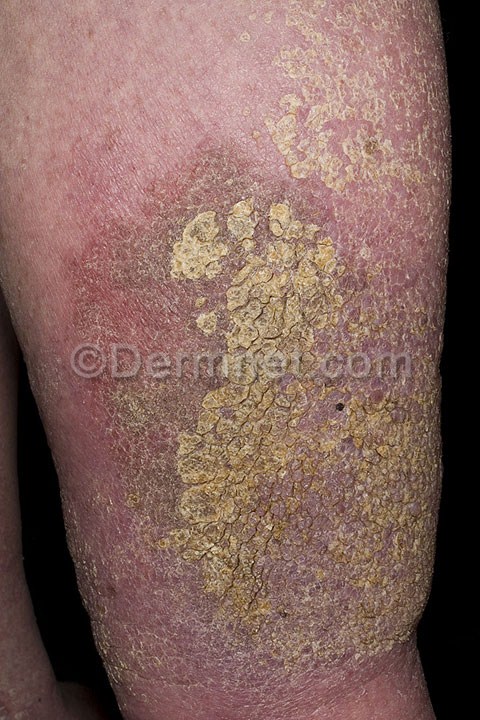
Disease: Eczema Photos